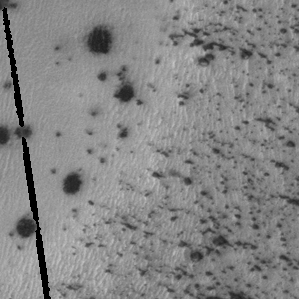
Label: frost